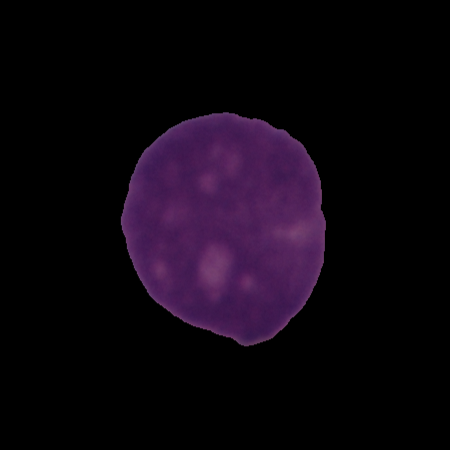
Label: cancer